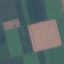
Land use / land cover: AnnualCrop